Interaction volume radius: 5 \u00c5
Interaction volume height: 20 \u00c5
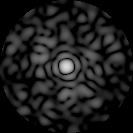
Disorder parameter: 0.8188